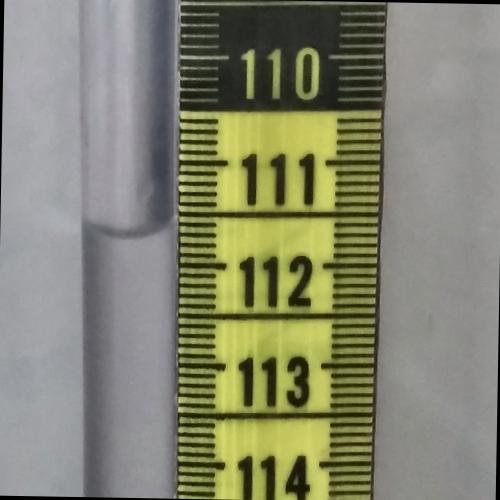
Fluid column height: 111.7 cm